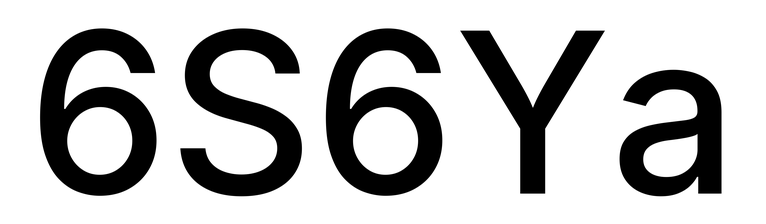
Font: Inter_Medium